Field crop: maize
Growth stage: 2
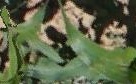
Species: maize